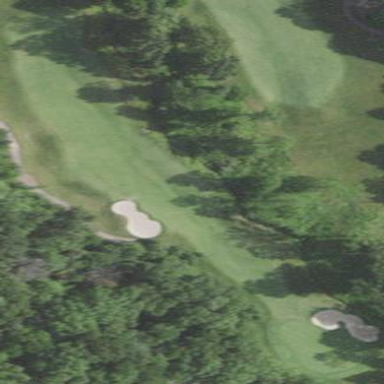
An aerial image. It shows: Golf fairway surrounded by grass.